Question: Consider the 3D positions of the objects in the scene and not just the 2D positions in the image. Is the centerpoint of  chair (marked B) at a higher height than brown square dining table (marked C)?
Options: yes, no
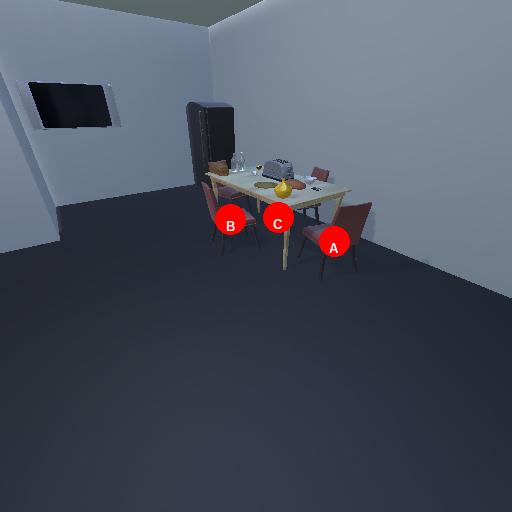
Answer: yes